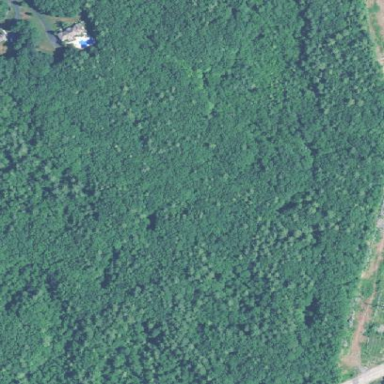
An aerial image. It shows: Forest area.